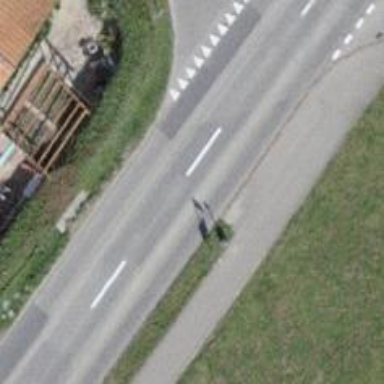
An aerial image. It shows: Bus stop with platform for public transport.